Question: In IconButton has "icon:_isRecording " boolean and I added an image and I gave the size of the image as 50 but then show me this error.

I choose IconButton for this in the IconButton we can pass the boolean value as I did. I tried to pass in a column widget but that didn't work. So I used IconButton. How to resolve it?
my code.
'''
IconButton(
icon: _isRecording
? Column(
children: const [
Icon(
Icons.pause,
size: 30,
),
LinearProgressIndicator(
semanticsLabel: 'Linear progress indicator'),
],
)
: Column(
children: const [
ImageIcon(
AssetImage("assets/mic2.png"),
size: 50,
),
],
),
onPressed: _onRecordButtonPressed,
),
'''
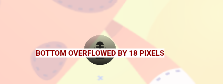
Answer: You can use 'iconSize' from 'IconButton', default value is 24
'''
IconButton(
iconSize: x,// based on your need
),
'''